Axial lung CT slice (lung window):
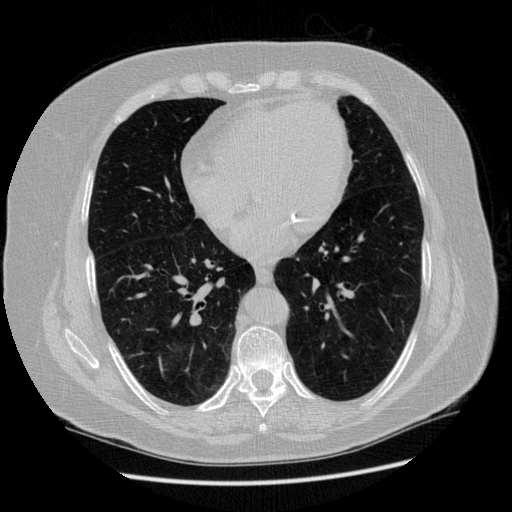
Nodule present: no